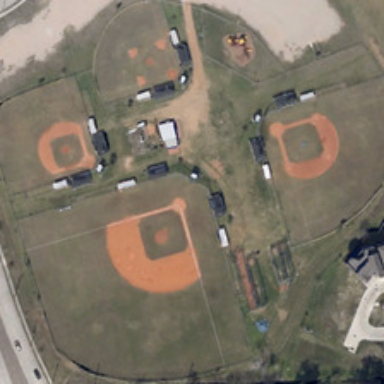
There are four baseball fields of different size .